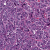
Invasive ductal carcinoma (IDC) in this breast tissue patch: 1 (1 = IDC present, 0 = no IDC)